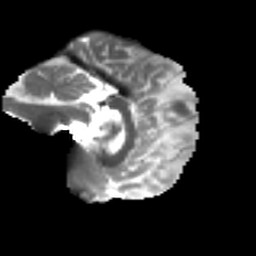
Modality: T2w
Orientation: sagittal
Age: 38
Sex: male
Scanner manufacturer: ge
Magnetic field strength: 3 T
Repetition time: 7.8 s
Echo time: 0.0607 s